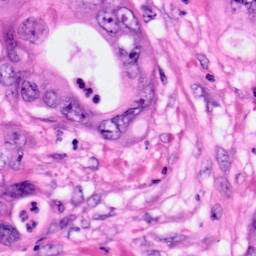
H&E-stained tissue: Pancreatic